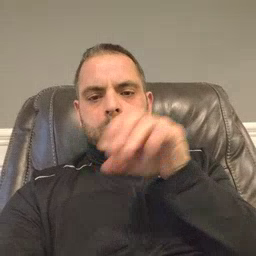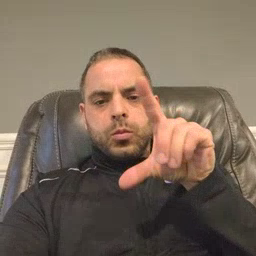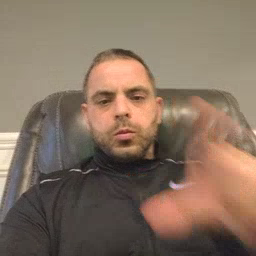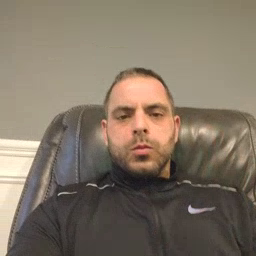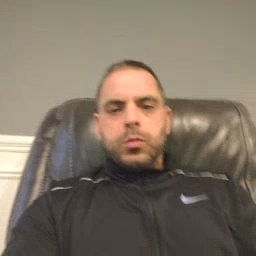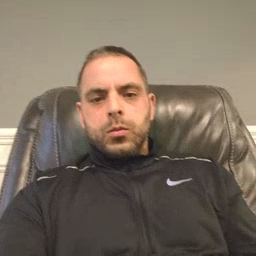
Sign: pool